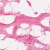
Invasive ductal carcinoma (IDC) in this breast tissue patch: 0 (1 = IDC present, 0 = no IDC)